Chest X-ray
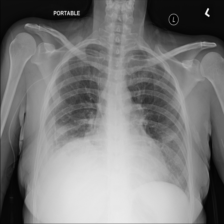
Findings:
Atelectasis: negative
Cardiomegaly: negative
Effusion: negative
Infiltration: negative
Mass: negative
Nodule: negative
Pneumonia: negative
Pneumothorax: negative
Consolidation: negative
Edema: negative
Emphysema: negative
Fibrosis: negative
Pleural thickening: negative
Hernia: negative